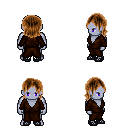
a pixel art fantasy rpg character, male body template, dark elf, purple skin, brown robe, white pants, brown long bangs hairstyle, ghillies, four views (front, back, left, right), 2x2 character sprite sheet, small pixel art, hard edges, no anti-aliasing